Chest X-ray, PA view. Patient: 48 years old, sex M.
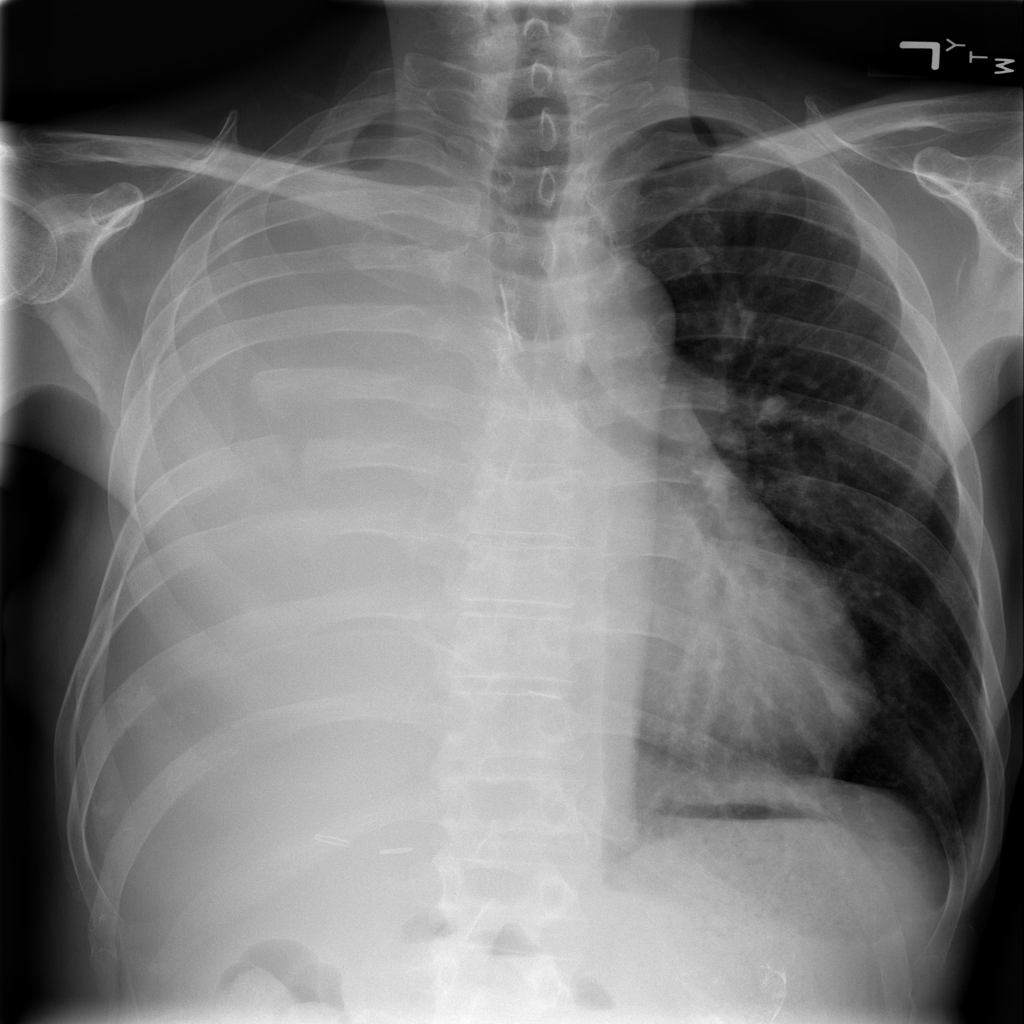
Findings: Infiltration